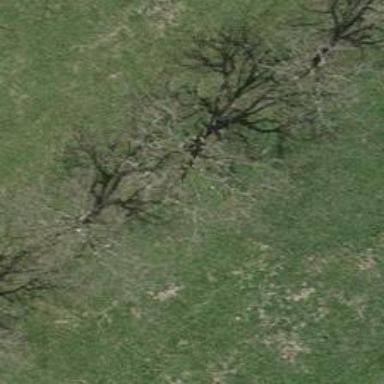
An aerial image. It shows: Single tag "natural: tree."